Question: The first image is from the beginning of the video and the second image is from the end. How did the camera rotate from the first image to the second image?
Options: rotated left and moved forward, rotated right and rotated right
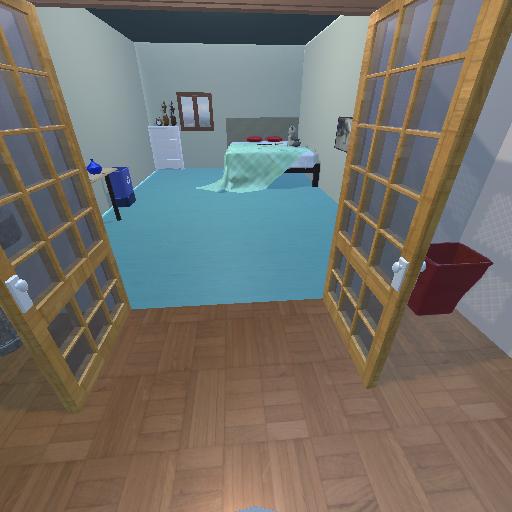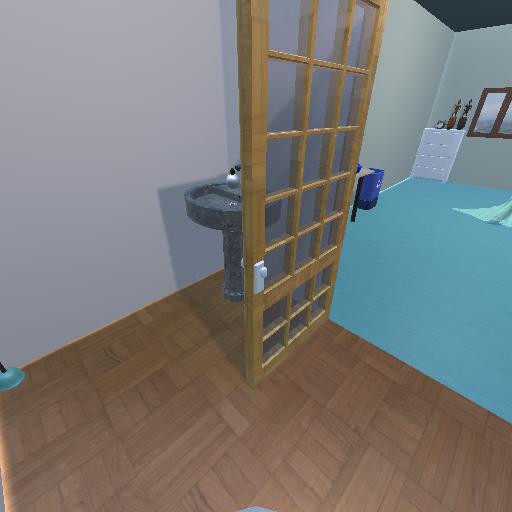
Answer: rotated left and moved forward